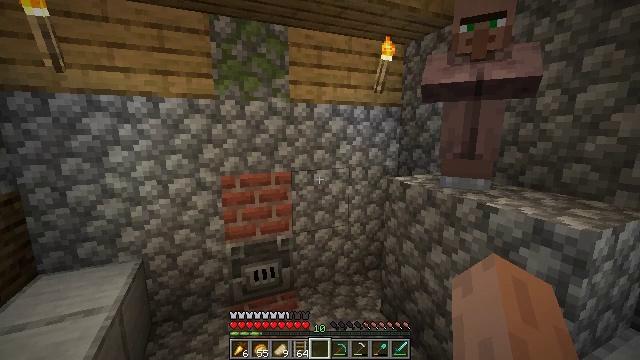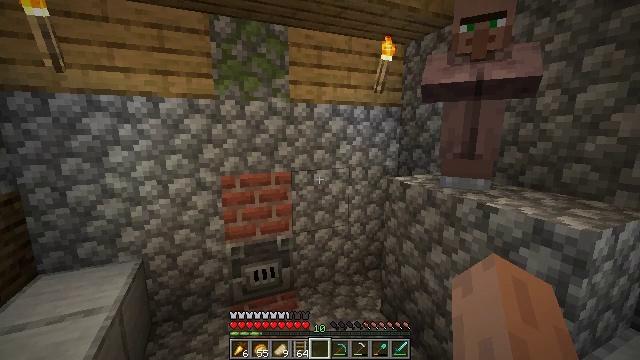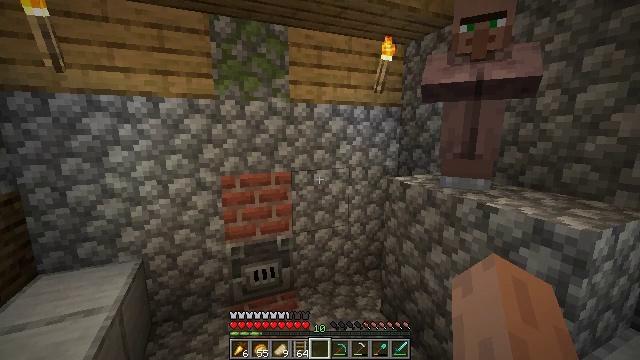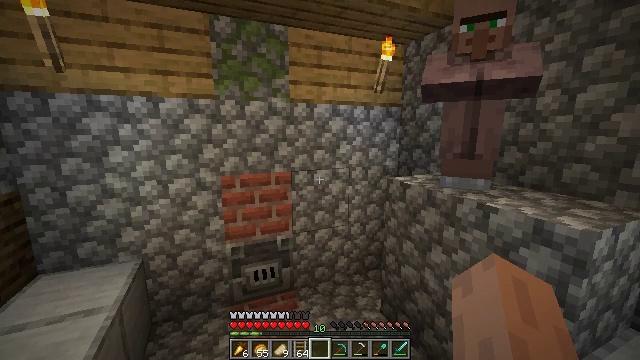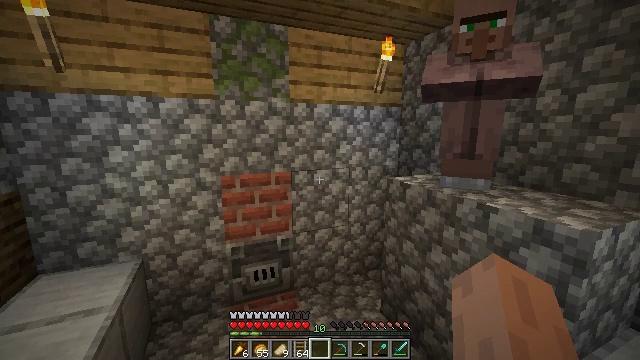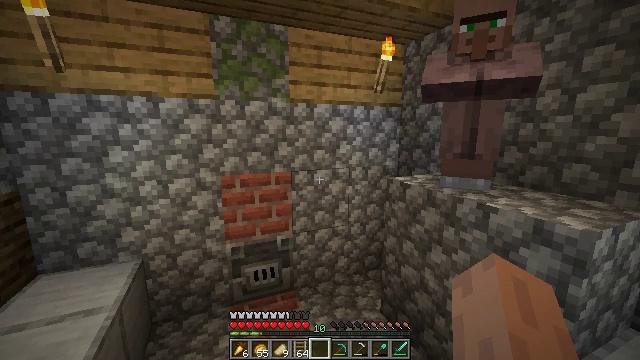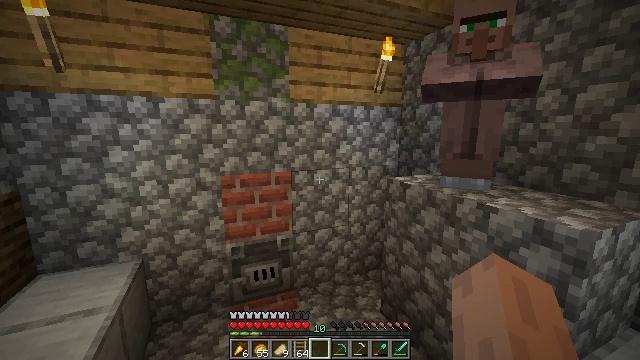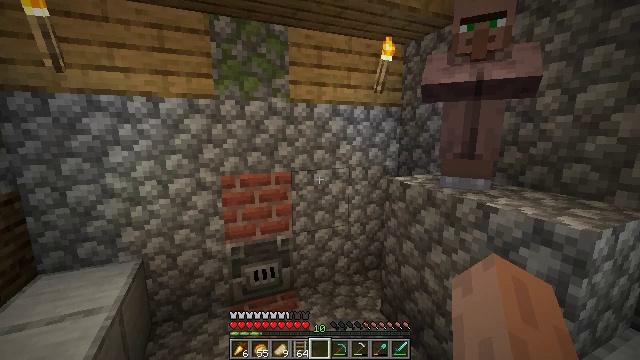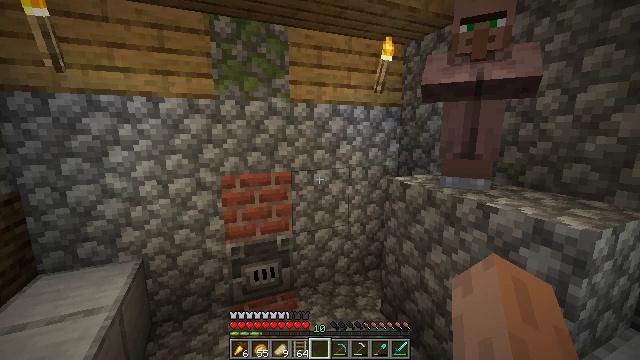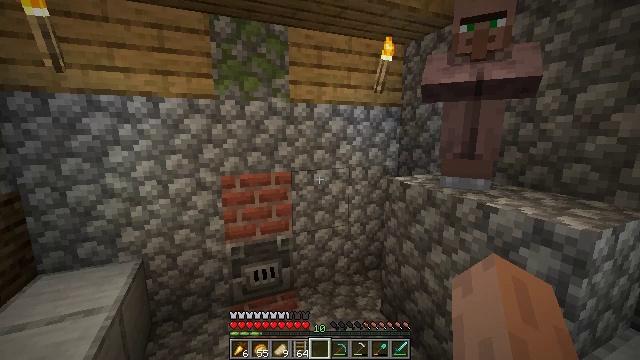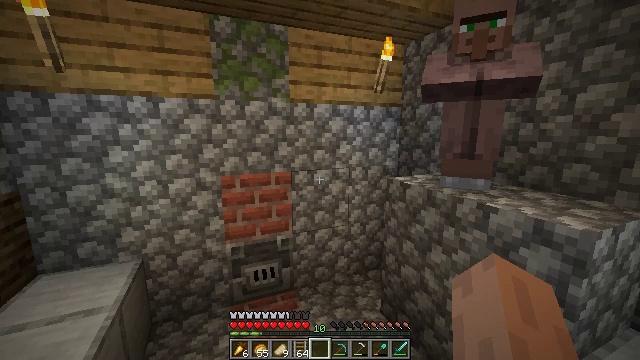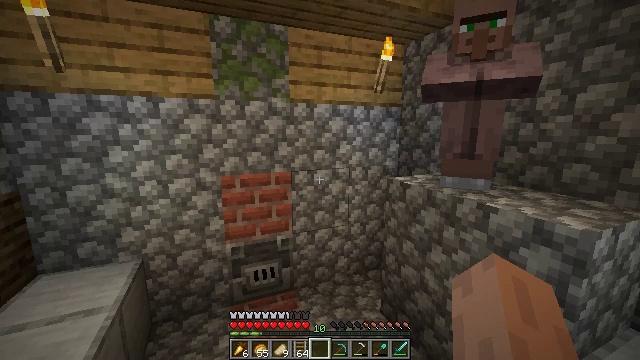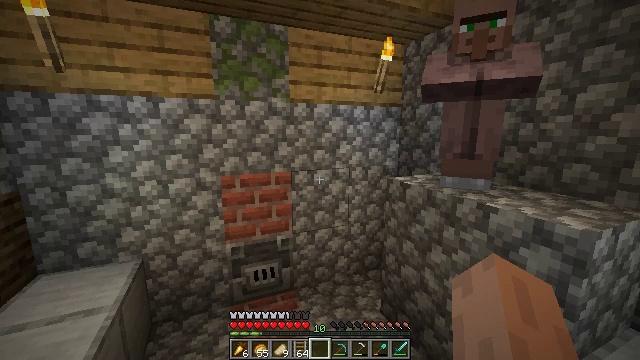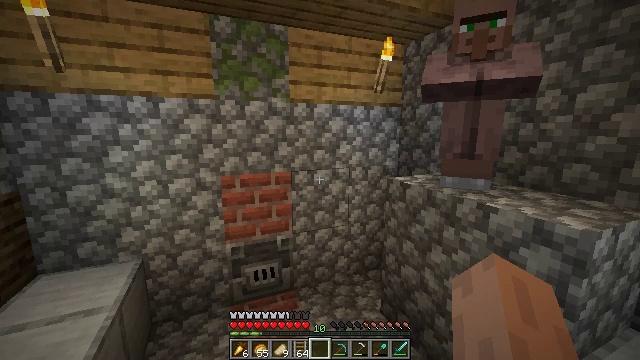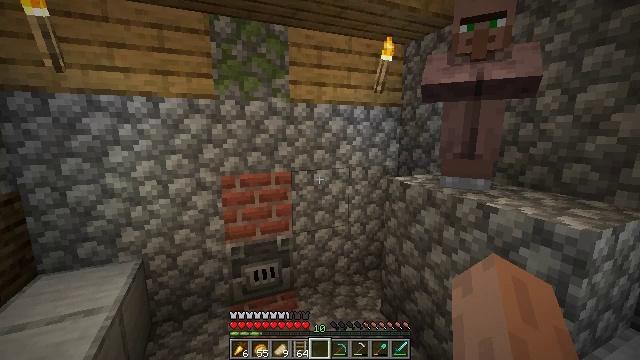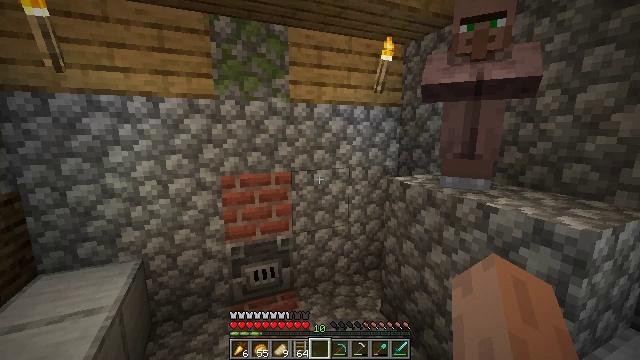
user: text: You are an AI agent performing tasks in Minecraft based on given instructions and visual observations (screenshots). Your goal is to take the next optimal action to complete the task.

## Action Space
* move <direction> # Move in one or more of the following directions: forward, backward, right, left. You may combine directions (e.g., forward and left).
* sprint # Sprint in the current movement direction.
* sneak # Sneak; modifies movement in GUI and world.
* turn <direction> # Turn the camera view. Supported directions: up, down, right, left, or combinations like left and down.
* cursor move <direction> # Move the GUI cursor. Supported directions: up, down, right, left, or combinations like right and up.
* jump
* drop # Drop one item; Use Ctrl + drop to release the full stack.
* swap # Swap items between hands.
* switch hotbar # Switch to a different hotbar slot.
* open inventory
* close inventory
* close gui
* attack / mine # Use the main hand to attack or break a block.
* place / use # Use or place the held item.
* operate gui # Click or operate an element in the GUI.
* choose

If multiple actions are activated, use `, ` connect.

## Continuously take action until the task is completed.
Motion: motion action
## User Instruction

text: Destroy the brick block.
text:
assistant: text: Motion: no_op
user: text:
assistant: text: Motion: no_op
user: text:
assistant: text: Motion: no_op
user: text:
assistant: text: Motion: no_op
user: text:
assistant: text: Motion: no_op
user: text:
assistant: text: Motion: no_op
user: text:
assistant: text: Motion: no_op
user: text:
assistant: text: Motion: no_op
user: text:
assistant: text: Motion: no_op
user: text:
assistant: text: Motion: no_op
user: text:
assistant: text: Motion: no_op
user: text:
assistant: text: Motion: no_op
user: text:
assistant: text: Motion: no_op
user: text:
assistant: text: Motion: no_op
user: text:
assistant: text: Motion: no_op
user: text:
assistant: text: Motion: no_op
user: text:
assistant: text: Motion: no_op
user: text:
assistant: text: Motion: no_op
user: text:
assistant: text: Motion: no_op
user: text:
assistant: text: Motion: no_op
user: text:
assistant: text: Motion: no_op
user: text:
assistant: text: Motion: no_op
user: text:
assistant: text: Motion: no_op
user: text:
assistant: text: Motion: no_op
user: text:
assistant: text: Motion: no_op
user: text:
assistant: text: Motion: no_op
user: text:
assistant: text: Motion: no_op
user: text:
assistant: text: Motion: no_op
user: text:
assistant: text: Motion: no_op
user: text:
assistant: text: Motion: no_op